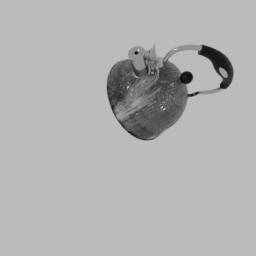
Label: appliances